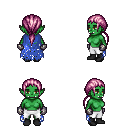
a pixel art fantasy rpg character, female body template, orc, green skin, blue tattered cape, white pants, pink ponytail hairstyle, metal gloves, black shoes, four views (front, back, left, right), 2x2 character sprite sheet, small pixel art, hard edges, no anti-aliasing